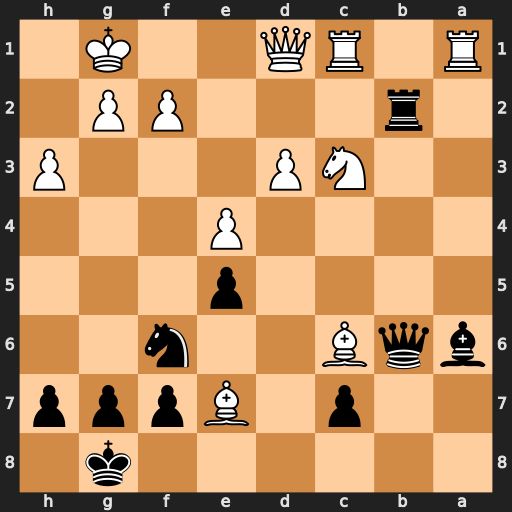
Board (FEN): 6k1/2p1Bppp/bqB2n2/4p3/4P3/2NP3P/1r3PP1/R1RQ2K1
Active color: b
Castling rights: -
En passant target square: -
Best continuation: Qxf2+ Kh2 Qxg2#